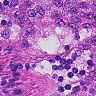
Metastatic tissue present: no